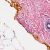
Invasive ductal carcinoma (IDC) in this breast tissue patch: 0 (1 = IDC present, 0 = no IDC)